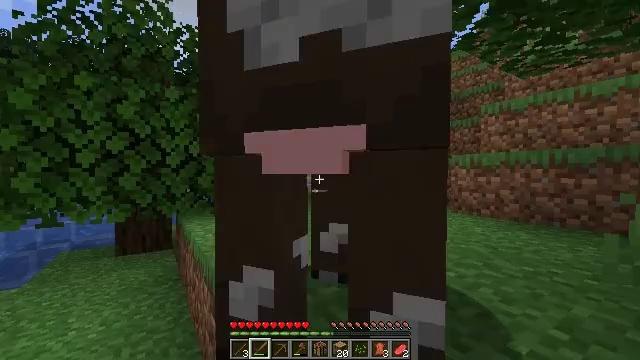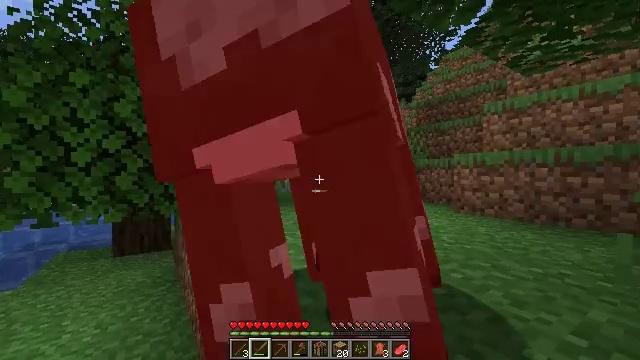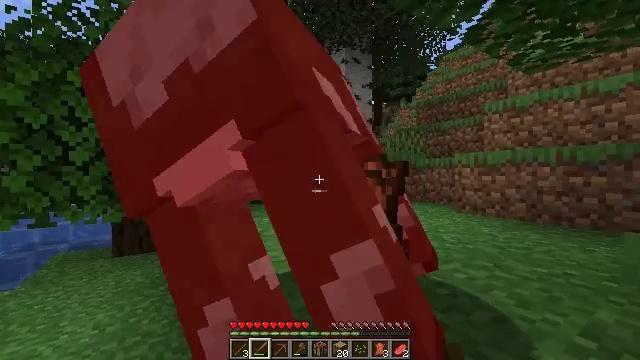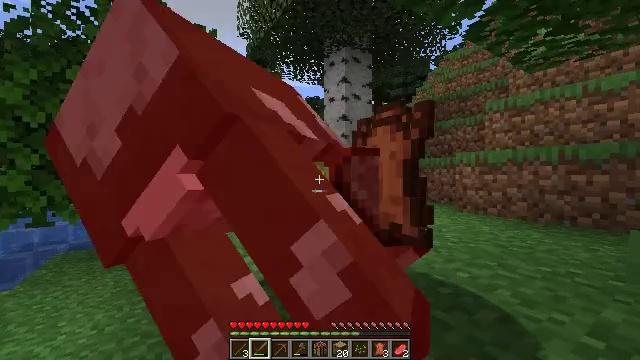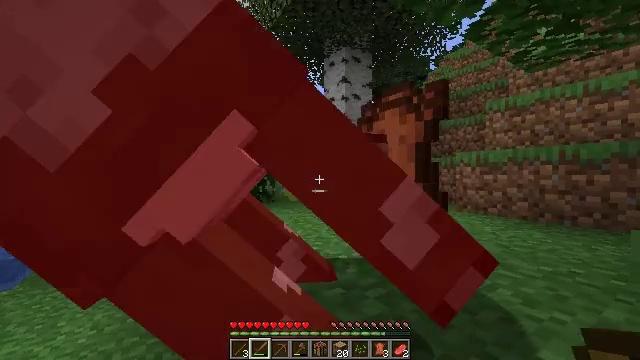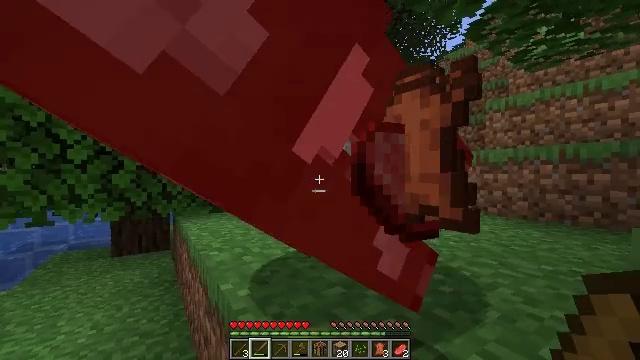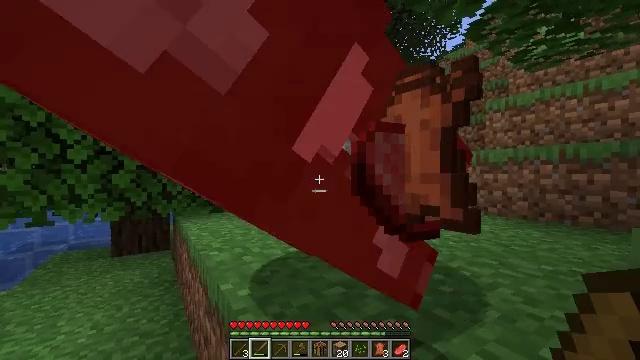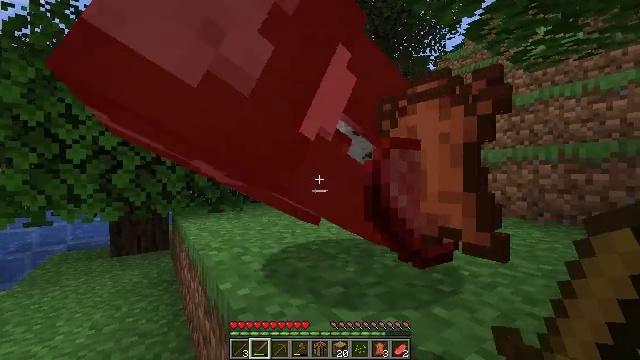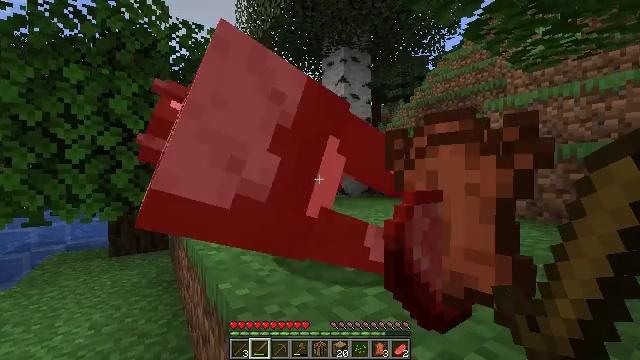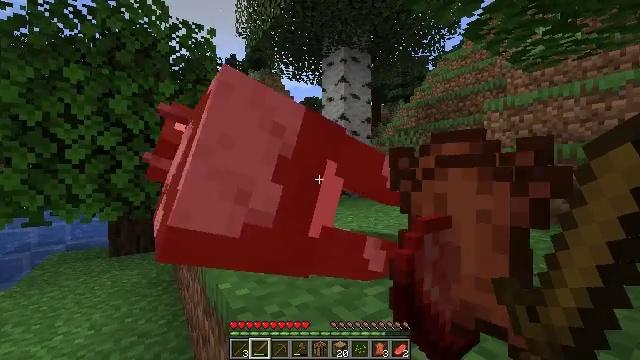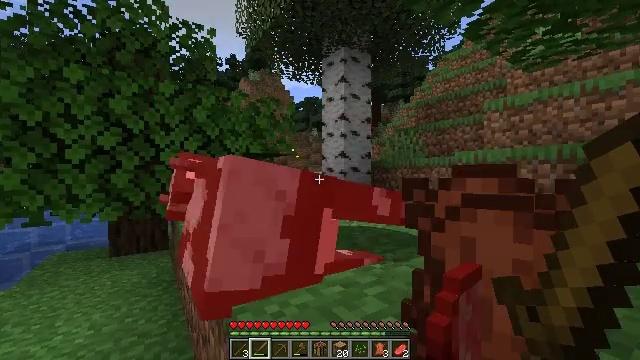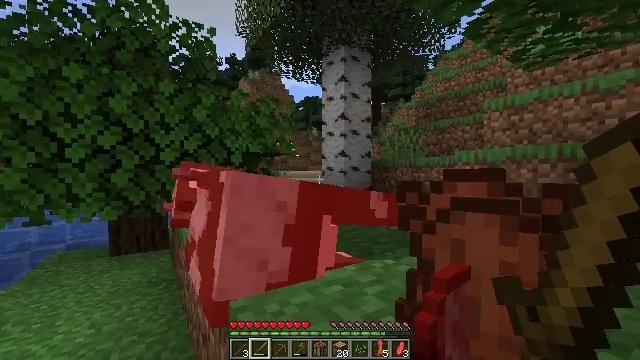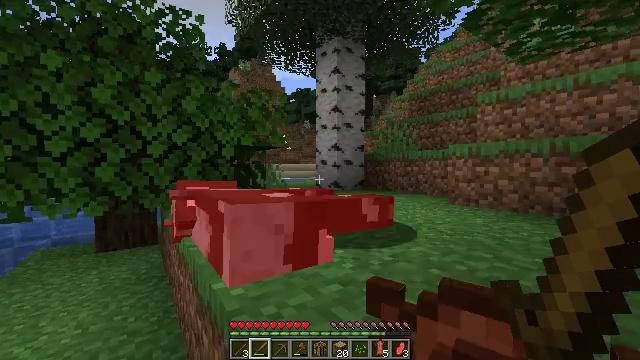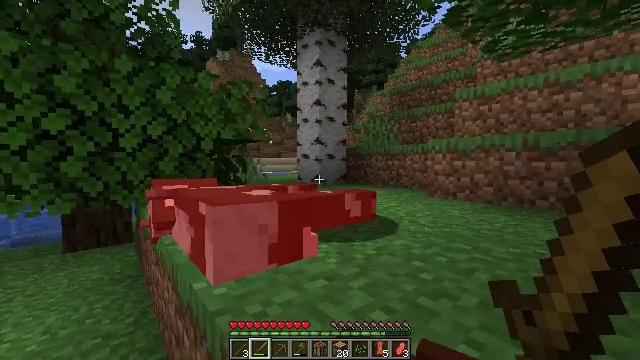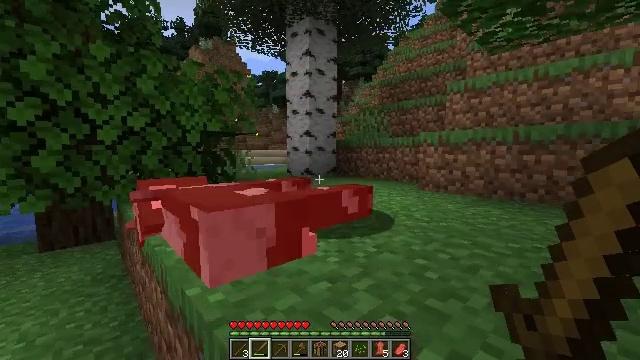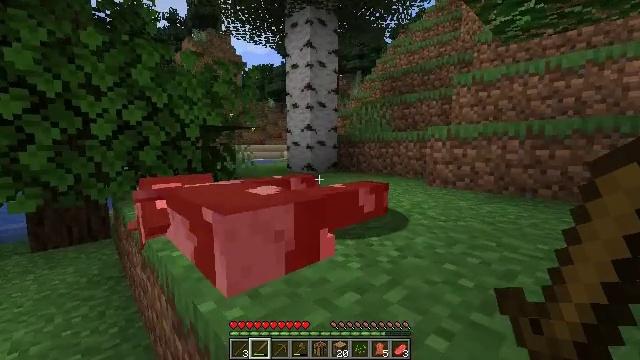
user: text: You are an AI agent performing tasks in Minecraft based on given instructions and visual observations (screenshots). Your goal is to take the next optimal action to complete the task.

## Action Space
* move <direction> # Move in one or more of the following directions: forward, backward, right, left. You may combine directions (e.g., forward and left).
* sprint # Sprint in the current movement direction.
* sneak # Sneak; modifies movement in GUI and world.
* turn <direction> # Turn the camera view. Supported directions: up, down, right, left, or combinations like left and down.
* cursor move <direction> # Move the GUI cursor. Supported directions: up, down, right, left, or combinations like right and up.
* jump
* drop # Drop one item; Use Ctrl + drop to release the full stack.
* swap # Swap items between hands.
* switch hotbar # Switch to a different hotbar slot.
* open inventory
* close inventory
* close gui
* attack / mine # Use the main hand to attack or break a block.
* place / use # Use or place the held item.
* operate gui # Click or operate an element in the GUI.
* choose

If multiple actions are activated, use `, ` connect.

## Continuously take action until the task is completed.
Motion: motion action
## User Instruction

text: Chop down the spruce log.
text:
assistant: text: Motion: no_op
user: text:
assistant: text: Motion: no_op
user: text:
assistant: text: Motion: no_op
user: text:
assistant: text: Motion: no_op
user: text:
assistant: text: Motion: no_op
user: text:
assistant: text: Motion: no_op
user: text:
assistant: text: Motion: no_op
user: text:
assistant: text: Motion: no_op
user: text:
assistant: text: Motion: no_op
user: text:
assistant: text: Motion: no_op
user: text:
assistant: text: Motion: no_op
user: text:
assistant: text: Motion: move forward, turn right and down
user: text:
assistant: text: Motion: move forward, turn right and down
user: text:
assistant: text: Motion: move forward, turn right and down
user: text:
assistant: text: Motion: move forward, turn down
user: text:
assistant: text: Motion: move forward, turn down, jump
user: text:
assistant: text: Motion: move forward, jump
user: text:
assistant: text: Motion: move forward, jump
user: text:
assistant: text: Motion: move forward, jump
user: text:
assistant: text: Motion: move forward
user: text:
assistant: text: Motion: move forward, turn right
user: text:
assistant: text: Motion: move forward, turn right
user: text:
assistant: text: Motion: move forward, turn right
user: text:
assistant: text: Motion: move forward, turn right
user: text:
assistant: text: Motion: move forward
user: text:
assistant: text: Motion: move forward
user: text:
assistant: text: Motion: move forward
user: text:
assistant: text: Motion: move forward
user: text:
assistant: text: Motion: move forward
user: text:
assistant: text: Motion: move forward